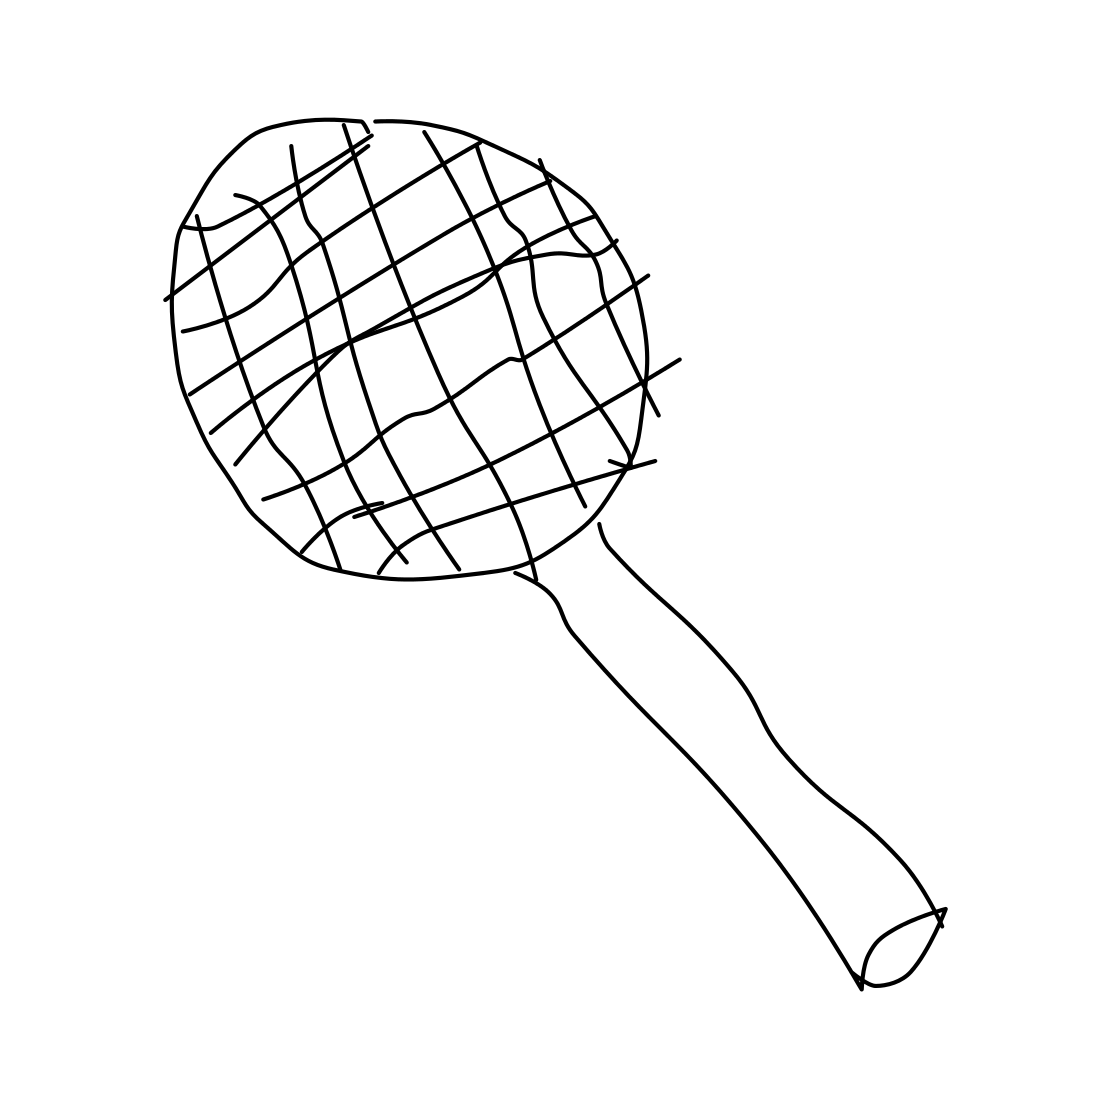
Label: tennis-racket